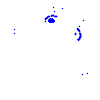
Particle: electron